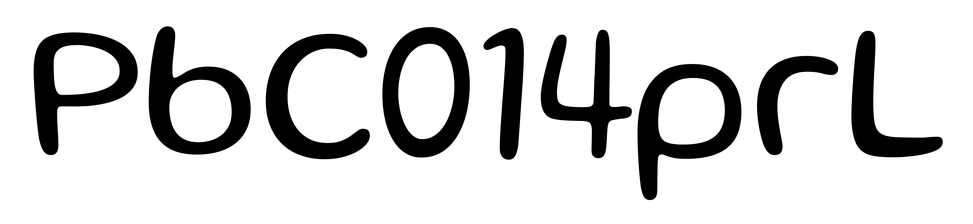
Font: Gluten_Light